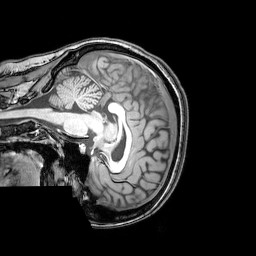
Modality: T1w
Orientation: sagittal
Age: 24
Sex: female
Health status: healthy
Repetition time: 0.081 s
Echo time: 0.037 s